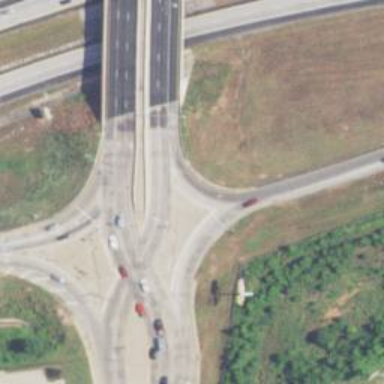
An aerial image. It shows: Motorway link at Diverging Diamond Interchange (DDI) junction.